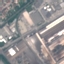
Land use / land cover: Industrial